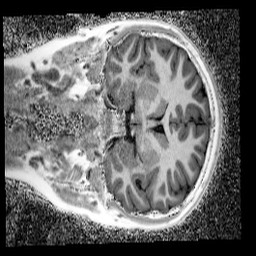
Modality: UNIT1_denoised
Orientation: coronal
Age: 9
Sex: female
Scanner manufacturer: siemens
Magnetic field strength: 3 T
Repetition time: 4 s
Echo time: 0.00299 s